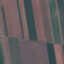
Label: AnnualCrop